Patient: sex F, age 43
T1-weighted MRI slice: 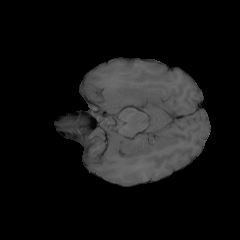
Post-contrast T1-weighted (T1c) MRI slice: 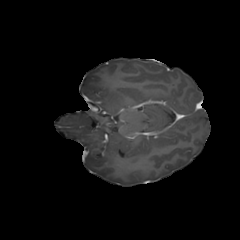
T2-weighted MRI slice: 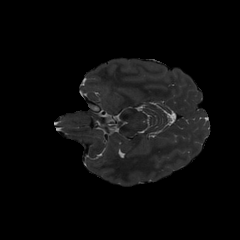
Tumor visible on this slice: no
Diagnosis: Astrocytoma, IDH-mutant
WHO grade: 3